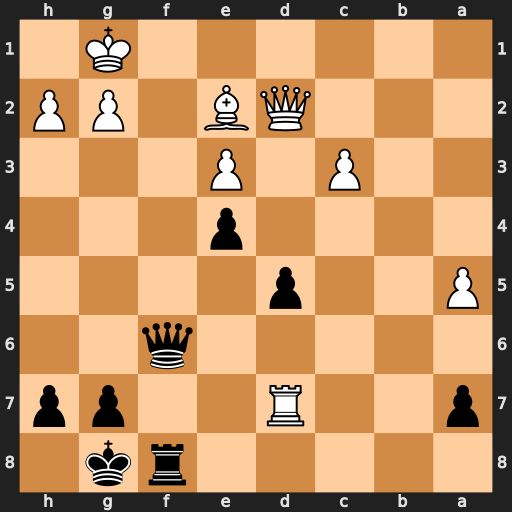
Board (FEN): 5rk1/p2R2pp/5q2/P2p4/4p3/2P1P3/3QB1PP/6K1
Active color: b
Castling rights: -
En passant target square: -
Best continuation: Qf2+ Kh1 Qf1+ Bxf1 Rxf1#